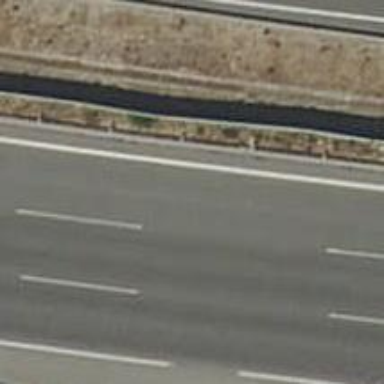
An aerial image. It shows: Asphalt surface tunnel on motorway link.